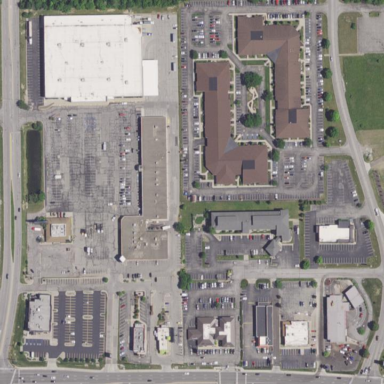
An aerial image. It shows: Retail area.